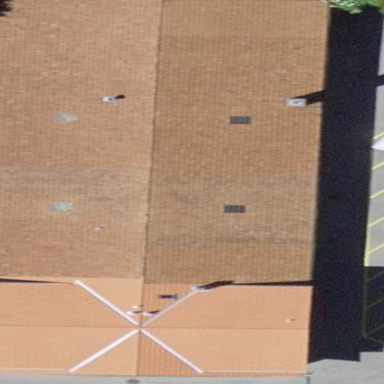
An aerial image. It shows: Building that is motorcycle shop.